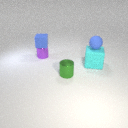
large cyan rubber cube in front of small purple metal cylinder